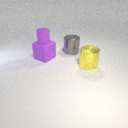
large purple rubber cube to the left of large gray metal cylinder